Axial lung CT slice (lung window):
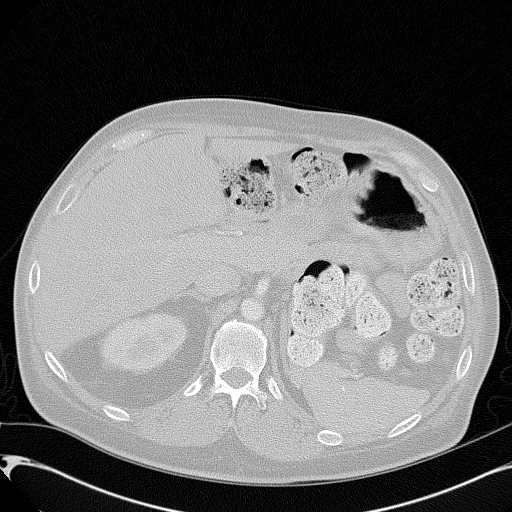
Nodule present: no